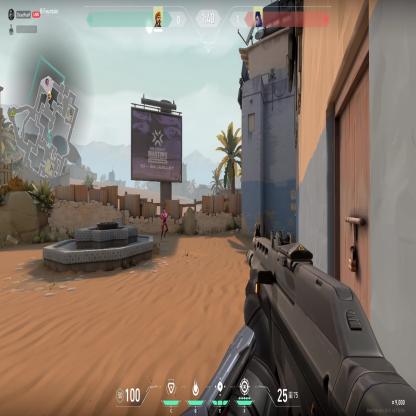
Label: enemy